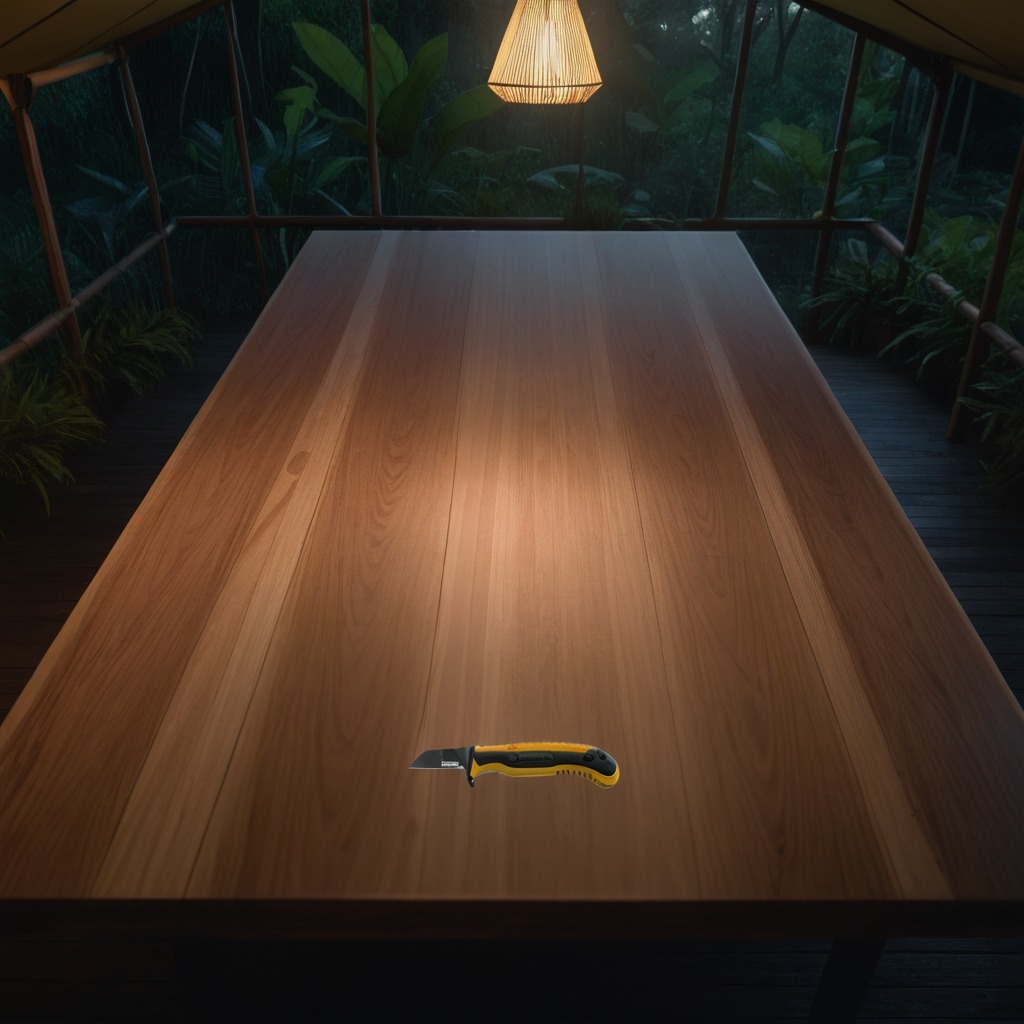
A utility knife lies on a wooden table inside a jungle field workshop tent at night dim ambient light soft shadows worn but